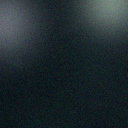
Screen state: off